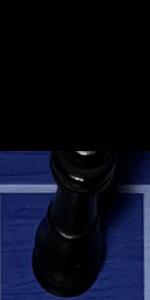
Label: King_Black